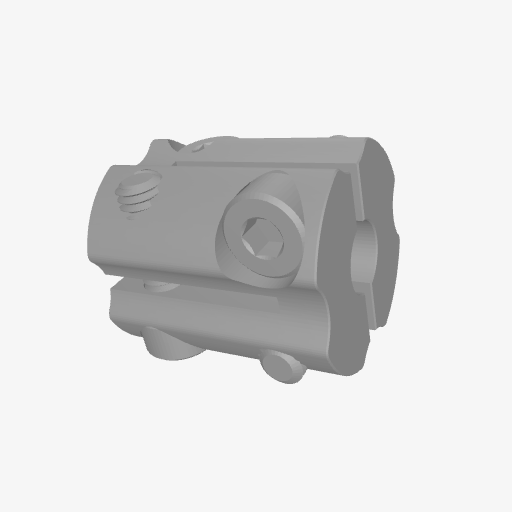
Part: HyperCoupler6ID6ID